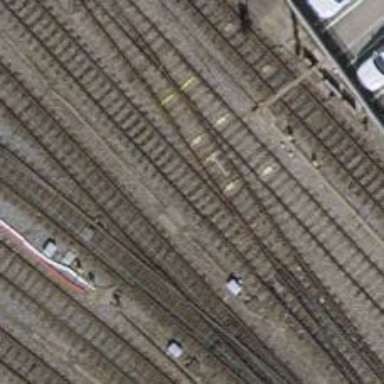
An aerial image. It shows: Rail siding with electrified tracks using contact line.